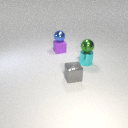
small blue metal sphere behind small green metal sphere